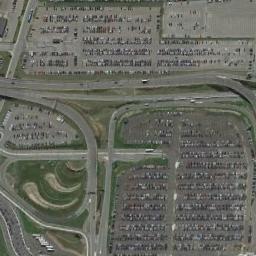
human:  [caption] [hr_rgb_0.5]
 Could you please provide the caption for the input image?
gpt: Some parking lots have lots of cars arranged neatly in lines .

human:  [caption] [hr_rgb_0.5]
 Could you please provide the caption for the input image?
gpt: The parking lot is full of cars next to the grass .

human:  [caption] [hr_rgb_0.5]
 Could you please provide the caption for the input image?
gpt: There are many cars in the parking lot .

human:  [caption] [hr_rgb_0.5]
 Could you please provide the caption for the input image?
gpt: There are many yellow signs in the parking lot .

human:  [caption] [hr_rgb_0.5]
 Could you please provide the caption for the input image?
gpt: There are hundreds of cars on the parking lots with some green lawns beside .